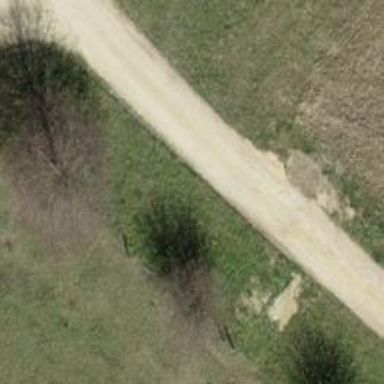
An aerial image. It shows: Gravel track with grade2 quality.